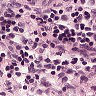
Metastatic tissue present: no